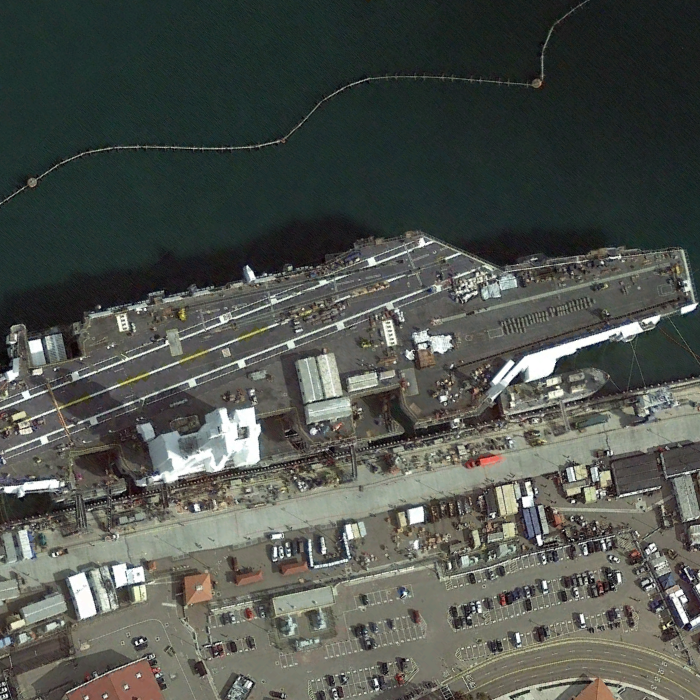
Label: Nimitz-class_aircraft_carrier